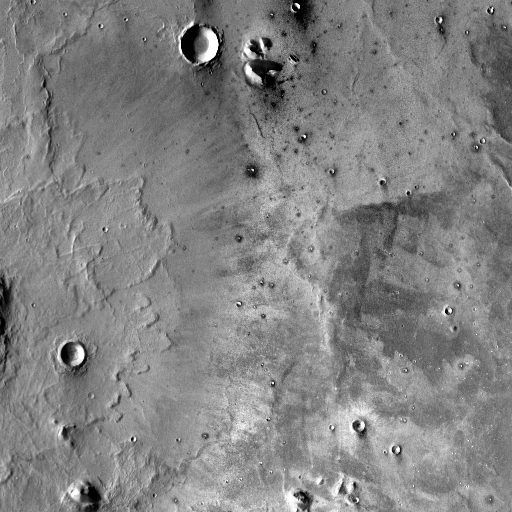
Crater classes present: Background, Other, Secondary